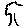
Label: tree